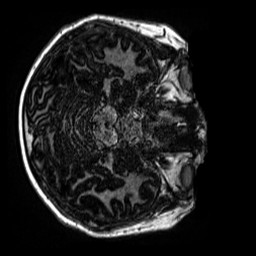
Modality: MP2RAGE
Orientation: axial
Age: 13
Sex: male
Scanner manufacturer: siemens
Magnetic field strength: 3 T
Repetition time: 4 s
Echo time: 0.00299 s